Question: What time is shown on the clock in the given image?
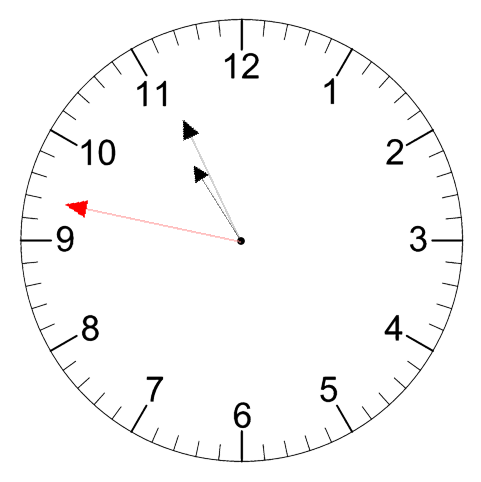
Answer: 10:55:47